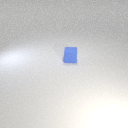
small blue rubber cube